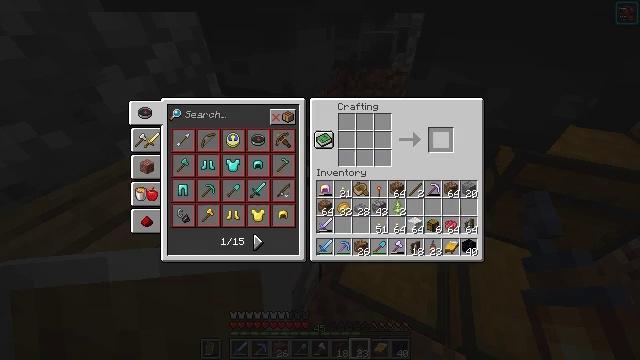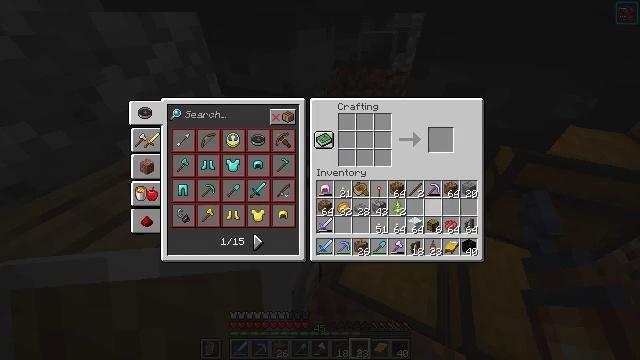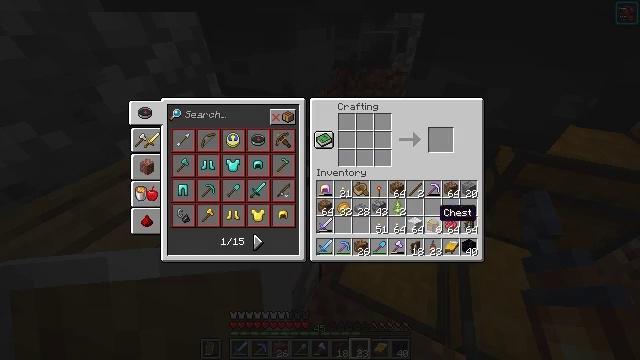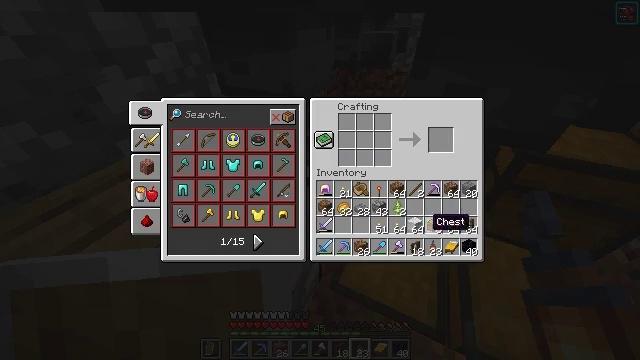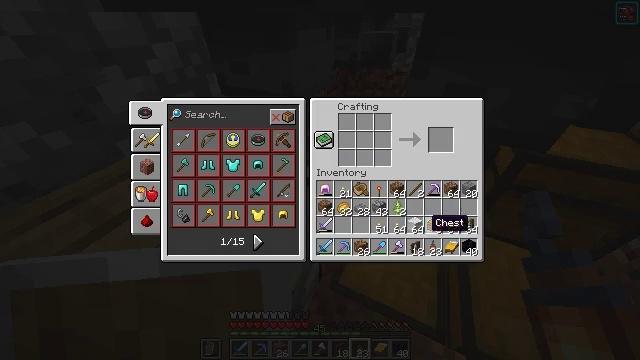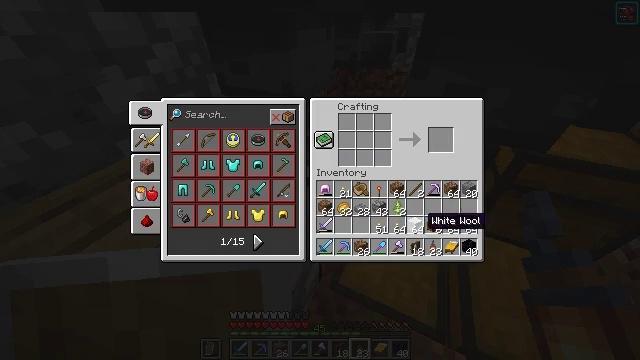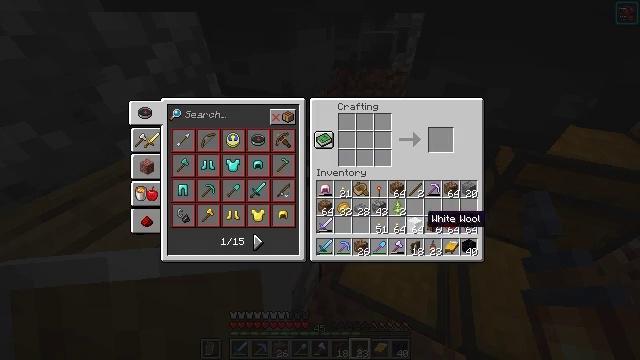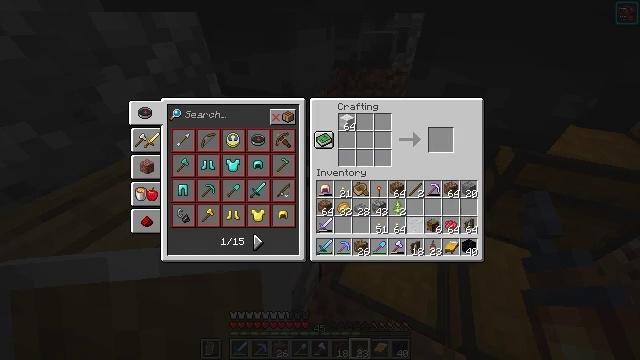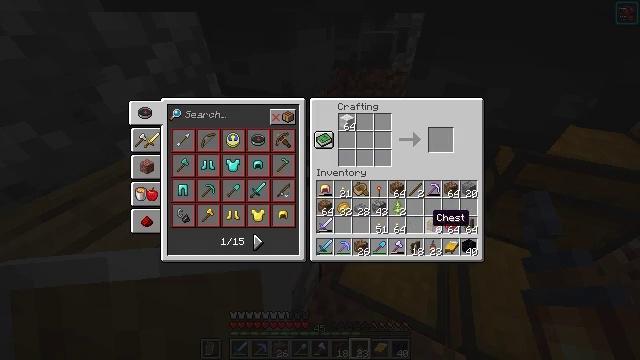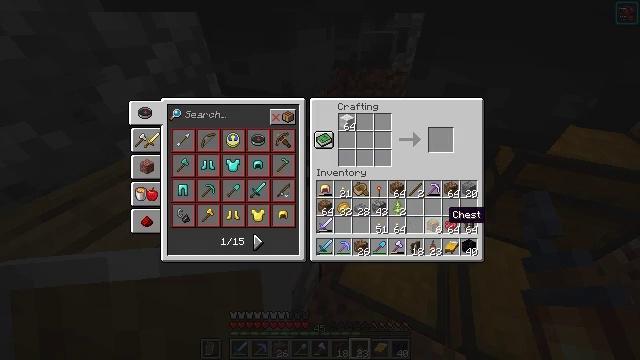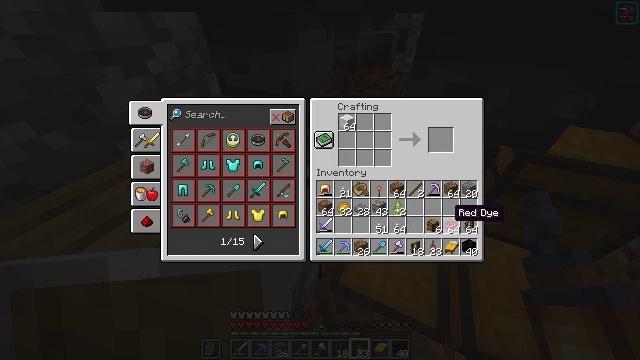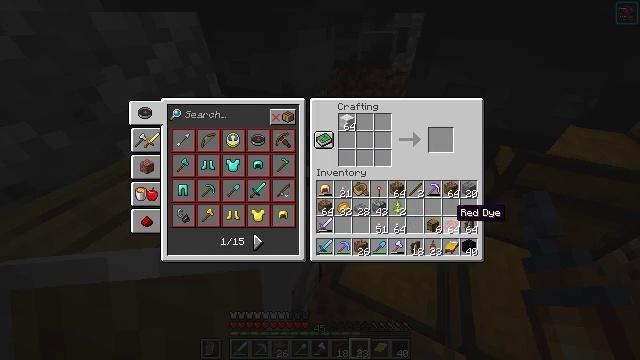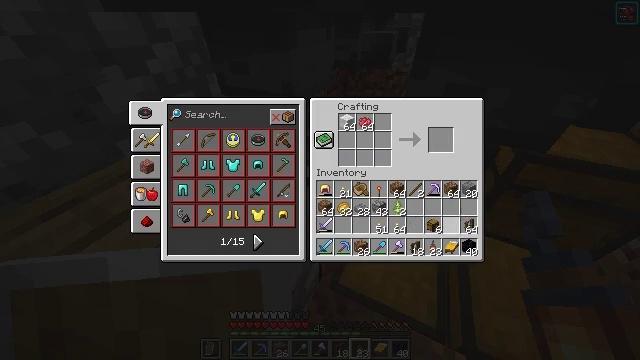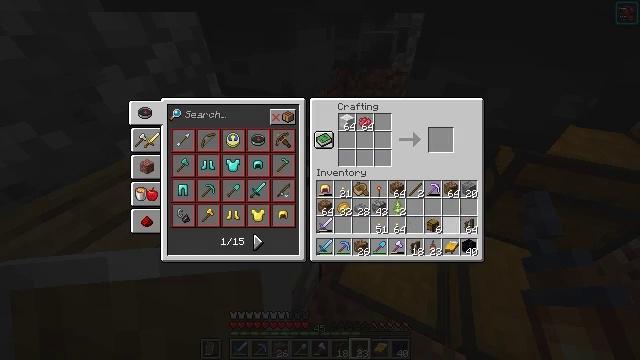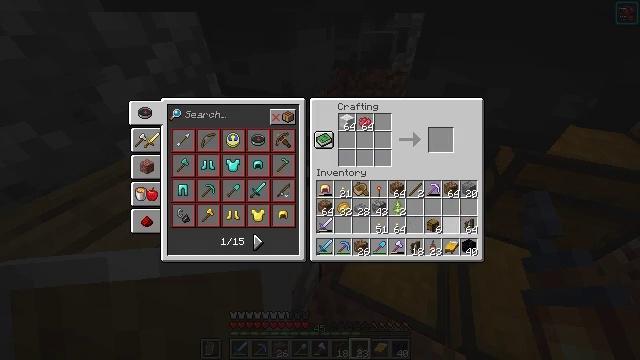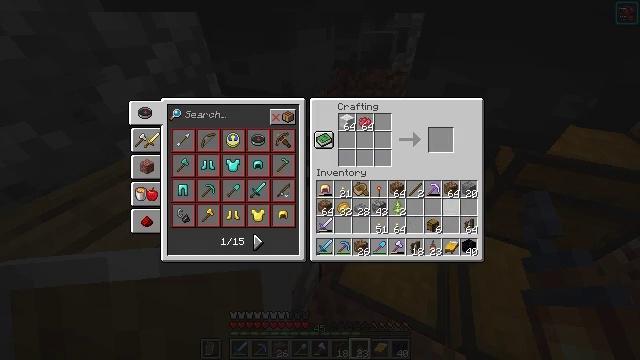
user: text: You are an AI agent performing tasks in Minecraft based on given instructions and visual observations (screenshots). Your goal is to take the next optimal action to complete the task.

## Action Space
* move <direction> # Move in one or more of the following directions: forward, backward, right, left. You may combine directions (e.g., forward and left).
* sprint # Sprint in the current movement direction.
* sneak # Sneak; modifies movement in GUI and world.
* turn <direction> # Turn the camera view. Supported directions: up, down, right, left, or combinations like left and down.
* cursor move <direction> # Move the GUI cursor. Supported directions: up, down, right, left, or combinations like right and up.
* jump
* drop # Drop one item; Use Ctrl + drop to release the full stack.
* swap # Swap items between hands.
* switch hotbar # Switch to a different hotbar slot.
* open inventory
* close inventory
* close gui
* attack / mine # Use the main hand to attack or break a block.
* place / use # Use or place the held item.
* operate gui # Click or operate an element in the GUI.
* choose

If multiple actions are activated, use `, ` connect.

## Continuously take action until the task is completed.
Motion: motion action
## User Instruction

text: Craft a red wool.
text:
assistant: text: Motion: sneak, cursor move down, open gui
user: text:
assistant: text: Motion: sneak, cursor move left and down
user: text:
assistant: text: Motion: sneak, cursor move down
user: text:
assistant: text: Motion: sneak
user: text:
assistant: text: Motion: sneak
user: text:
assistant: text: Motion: sneak
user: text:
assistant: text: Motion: sneak, choose
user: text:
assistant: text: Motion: sneak
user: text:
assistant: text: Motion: sneak, cursor move right
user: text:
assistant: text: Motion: sneak
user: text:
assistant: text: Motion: sneak
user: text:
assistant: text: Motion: sneak, choose
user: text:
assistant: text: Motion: sneak, choose
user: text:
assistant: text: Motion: sneak
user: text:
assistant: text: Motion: sneak, cursor move up
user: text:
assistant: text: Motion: sneak, cursor move up
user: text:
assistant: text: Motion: sneak, cursor move up
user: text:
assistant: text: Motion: sneak
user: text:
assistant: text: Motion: sneak
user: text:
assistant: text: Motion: sneak
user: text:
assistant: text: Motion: sneak
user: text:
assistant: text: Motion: sneak
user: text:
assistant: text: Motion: sneak, choose
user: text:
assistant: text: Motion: sneak
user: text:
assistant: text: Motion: sneak
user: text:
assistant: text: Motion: sneak
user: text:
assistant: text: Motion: sneak
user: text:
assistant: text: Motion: sneak